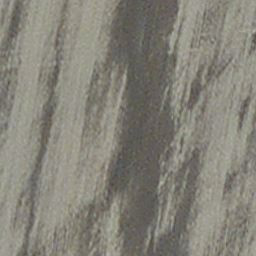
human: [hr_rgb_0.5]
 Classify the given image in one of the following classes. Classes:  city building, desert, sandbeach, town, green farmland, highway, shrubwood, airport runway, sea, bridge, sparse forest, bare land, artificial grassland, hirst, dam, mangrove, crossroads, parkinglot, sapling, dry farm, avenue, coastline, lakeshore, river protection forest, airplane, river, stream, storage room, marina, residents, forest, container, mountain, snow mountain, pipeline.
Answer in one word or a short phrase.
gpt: dry farm